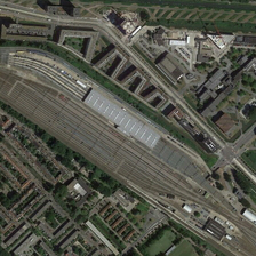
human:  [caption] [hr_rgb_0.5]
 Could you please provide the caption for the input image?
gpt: the railway station sits alongside residential houses .

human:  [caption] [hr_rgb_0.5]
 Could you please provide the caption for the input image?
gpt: the rectangular railway station with many rails forming into a shape of spindle is next to huge u shaped buildings .

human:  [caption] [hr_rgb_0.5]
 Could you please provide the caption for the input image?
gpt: the station is across the living building .

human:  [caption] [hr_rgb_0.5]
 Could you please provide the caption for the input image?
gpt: The main rail is surrounded by a building.

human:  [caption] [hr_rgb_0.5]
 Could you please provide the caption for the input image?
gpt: The spindle track is surrounded by buildings.